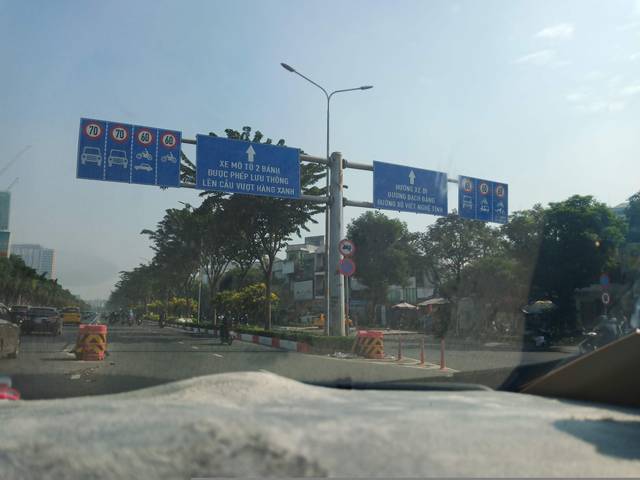
Region: Vietnam
Coordinates: 10.795, 106.702